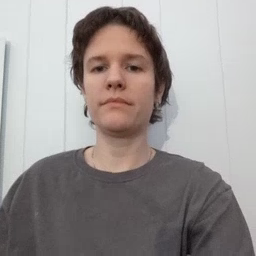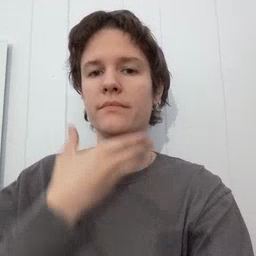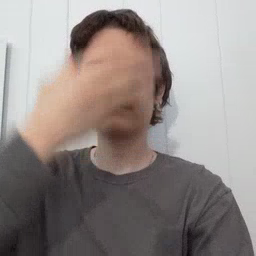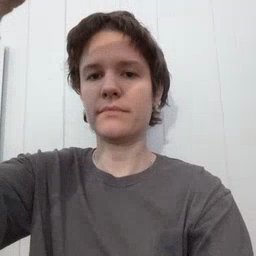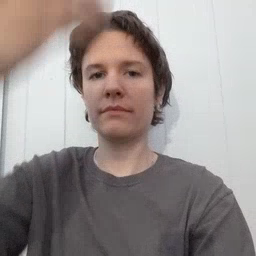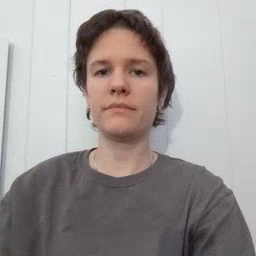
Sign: giraffe